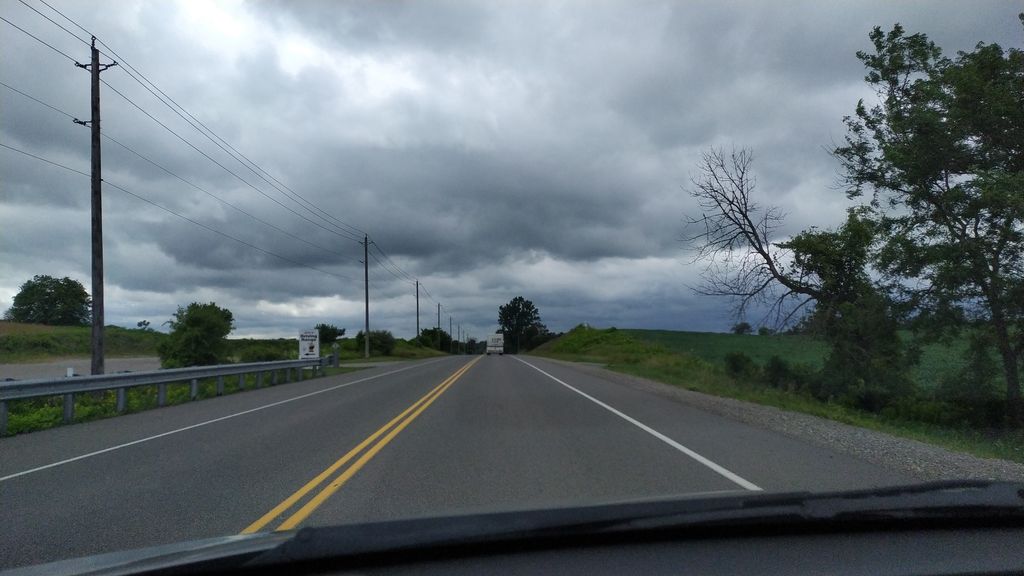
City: kitchener-waterloo